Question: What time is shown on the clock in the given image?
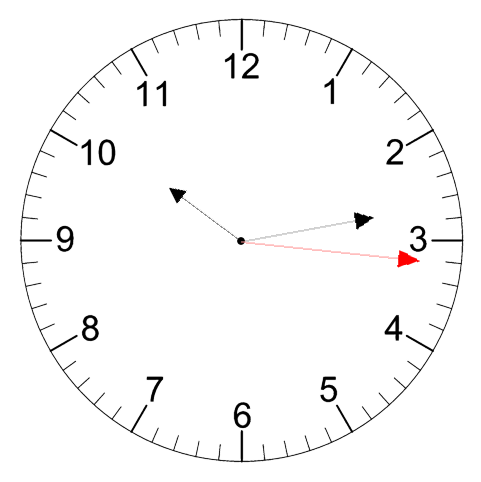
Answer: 10:13:16